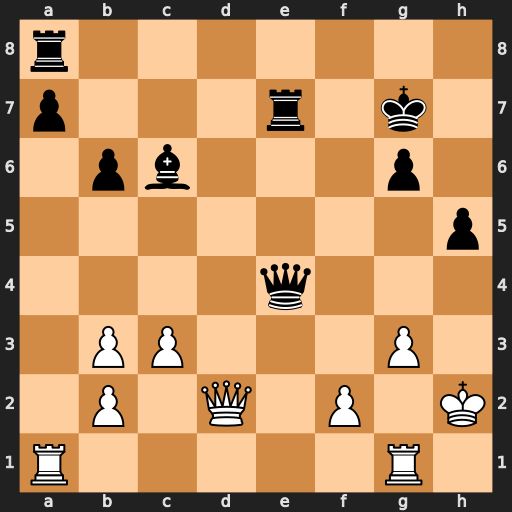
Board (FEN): r7/p3r1k1/1pb3p1/7p/4q3/1PP3P1/1P1Q1P1K/R5R1
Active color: w
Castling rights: -
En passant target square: -
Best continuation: Rae1 Rae8 Rxe4